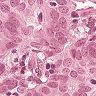
Metastatic tissue present: yes